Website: macys
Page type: customer-info-address
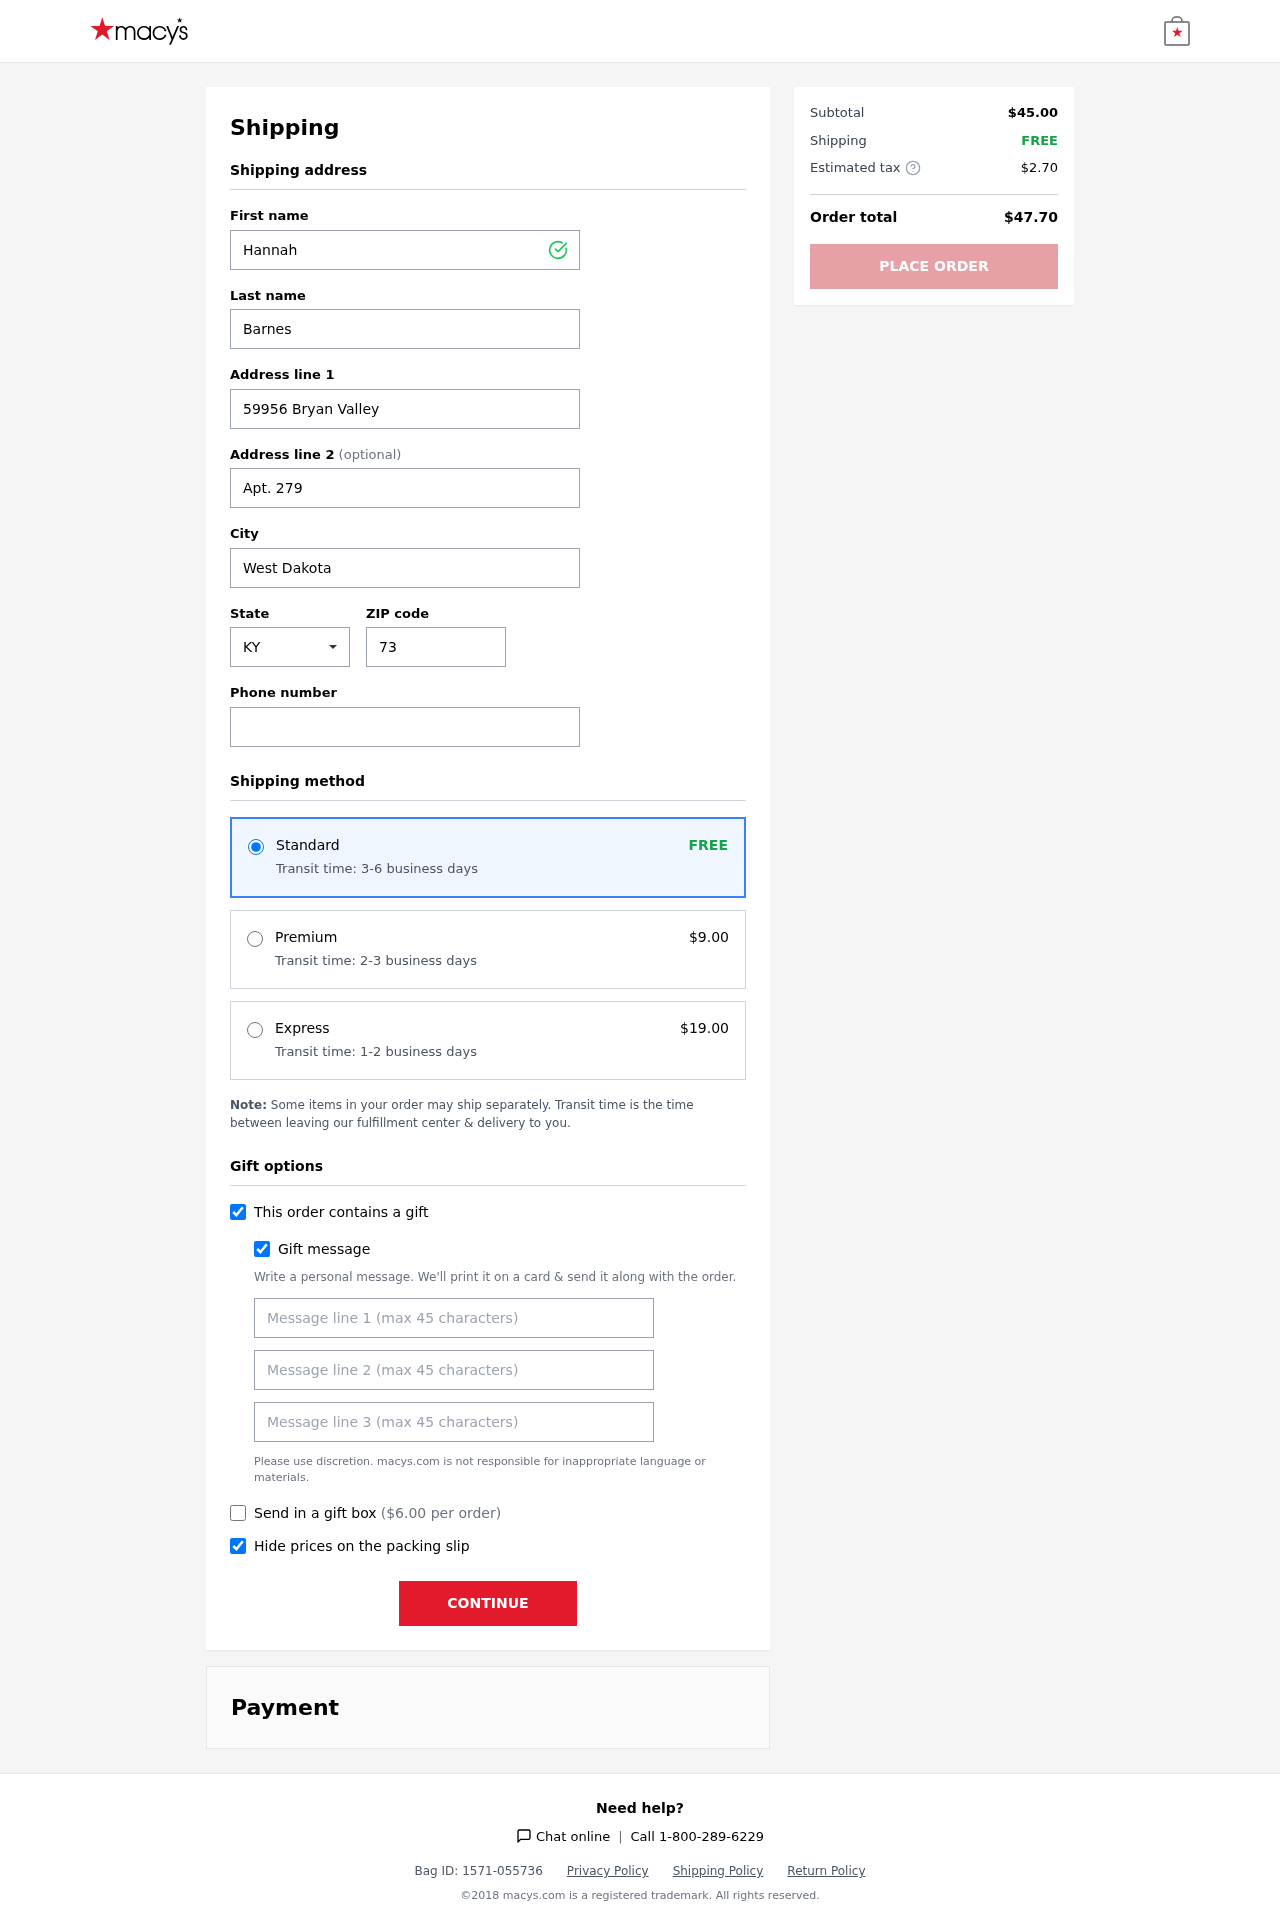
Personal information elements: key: PII_CITY
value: West Dakota
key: PII_FIRSTNAME
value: Hannah
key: PII_GIFT_MESSAGE
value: Hey Stephen! I saw these comfy new kicks and immediately thought of your morning runs – they seemed perfect for you! Enjoy hitting the pavement with style!  Hannah
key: PII_LASTNAME
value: Barnes
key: PII_PHONE
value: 7778111488
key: PII_POSTCODE
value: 73987
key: PII_STATE_ABBR
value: KY
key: PII_STREET
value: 59956 Bryan Valley
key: PII_STREET2
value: Apt. 279
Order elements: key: ORDER_SHIPPING_STANDARD
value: FREE
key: ORDER_SHIPPING_STANDARD_TIME
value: Transit time: 3-6 business days
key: ORDER_SHIPPING_PREMIUM
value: $9.00
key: ORDER_SHIPPING_PREMIUM_TIME
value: Transit time: 2-3 business days
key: ORDER_SHIPPING_EXPRESS
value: $19.00
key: ORDER_SHIPPING_EXPRESS_TIME
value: Transit time: 1-2 business days
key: ORDER_GIFT_BOX_FEE
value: $6.00
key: ORDER_SUBTOTAL
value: $45.00
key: ORDER_SHIPPING_COST
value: FREE
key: ORDER_TAX
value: $2.70
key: ORDER_TOTAL
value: $47.70